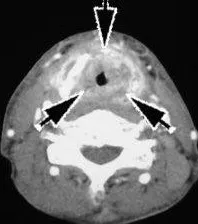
Follow-up CT results. A suggestive circumferential space-occupying lesion in the mucosa and airway constriction at the level of the thyroid cartilage.
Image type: radiology (ct)